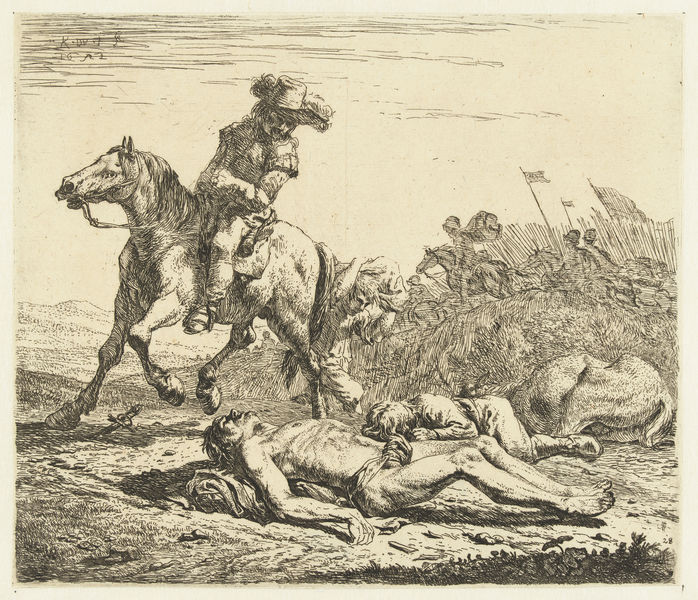
Titel: Slagveld met soldaat te paard en twee doden
Künstler: Karel Dujardin
Standort: Amsterdam
Institution: Rijksmuseum
Schlagwörter: feder, mann, nackt, hut, blick, rembrandt, steine, tod, tot, herr, signatur, boden, kind, pferd, reiter, fahnen, krieg, schlacht, stich, schwert, leichen, armee, heer, dolch, lanzen, gefallene, schlachtfeld, stuch, musketier, 1612, stichm